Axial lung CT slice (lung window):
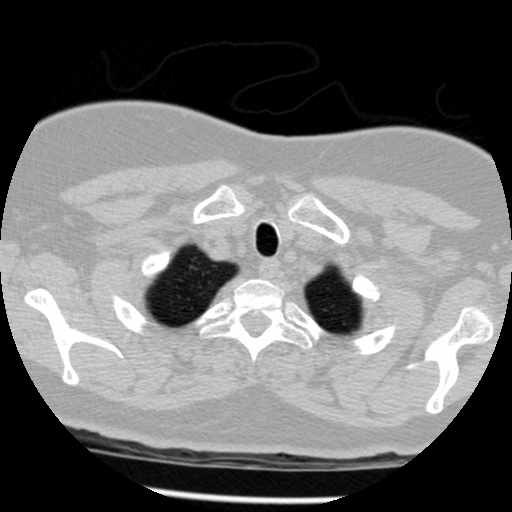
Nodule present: no